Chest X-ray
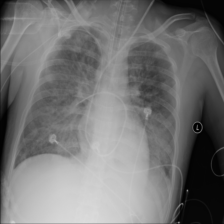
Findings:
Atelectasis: negative
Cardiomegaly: negative
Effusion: negative
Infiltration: negative
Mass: negative
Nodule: negative
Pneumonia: negative
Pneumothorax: negative
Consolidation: negative
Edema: positive
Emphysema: negative
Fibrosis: negative
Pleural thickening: negative
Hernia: negative